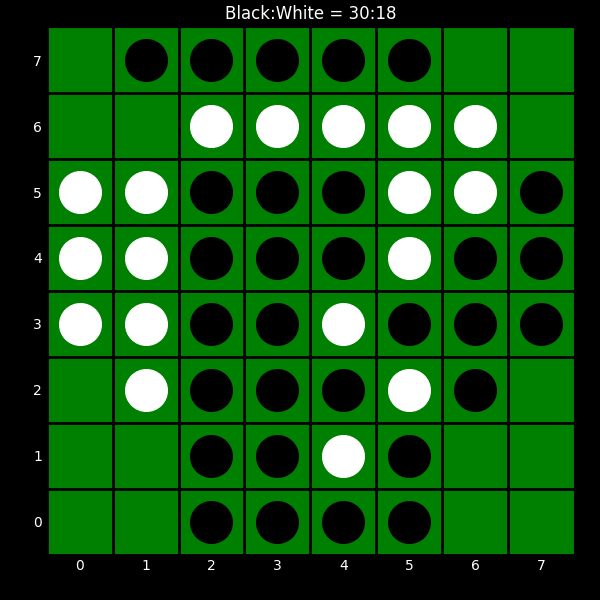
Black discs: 30
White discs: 18